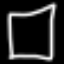
Label: square